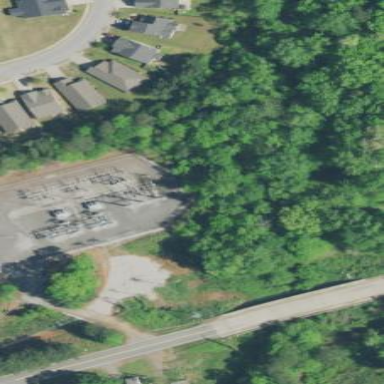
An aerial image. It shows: Distribution power substation secured by fence.